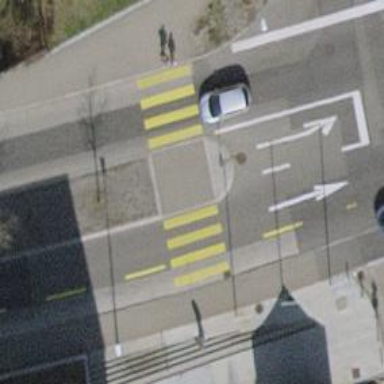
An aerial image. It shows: Kerb barrier.